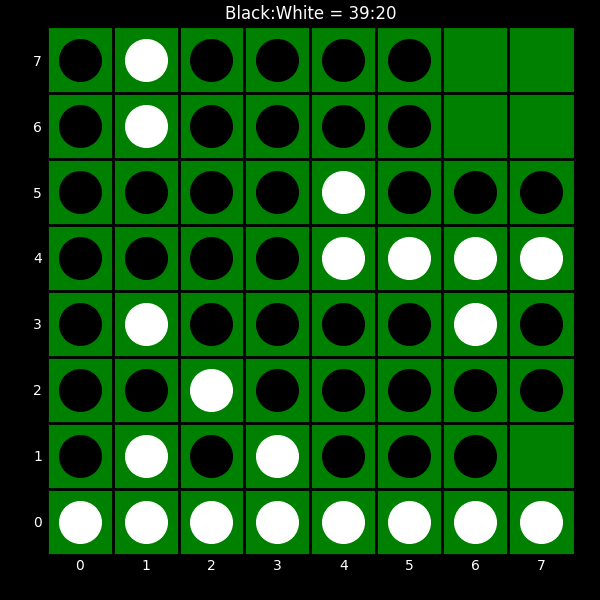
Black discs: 39
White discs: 20